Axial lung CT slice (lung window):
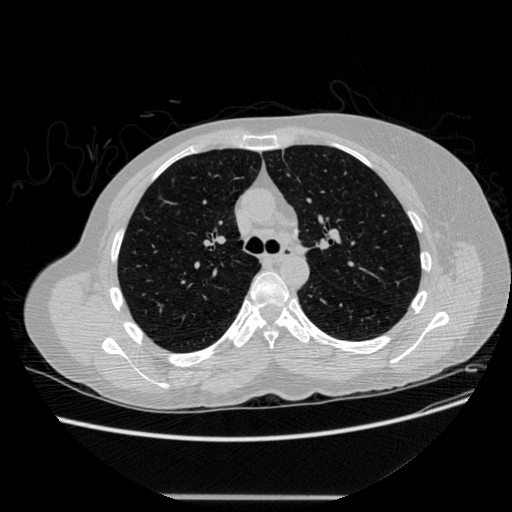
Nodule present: no